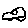
Label: car